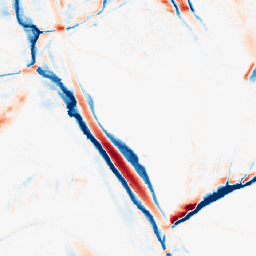
Category: morphological
Decomposition family: morphological_ellipse
Decomposition parameters: operation: average
width: 10
height: 30
Upsampling method: nearest
Upsampling parameters: scale: 2
Upsampling scale: 2